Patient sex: F
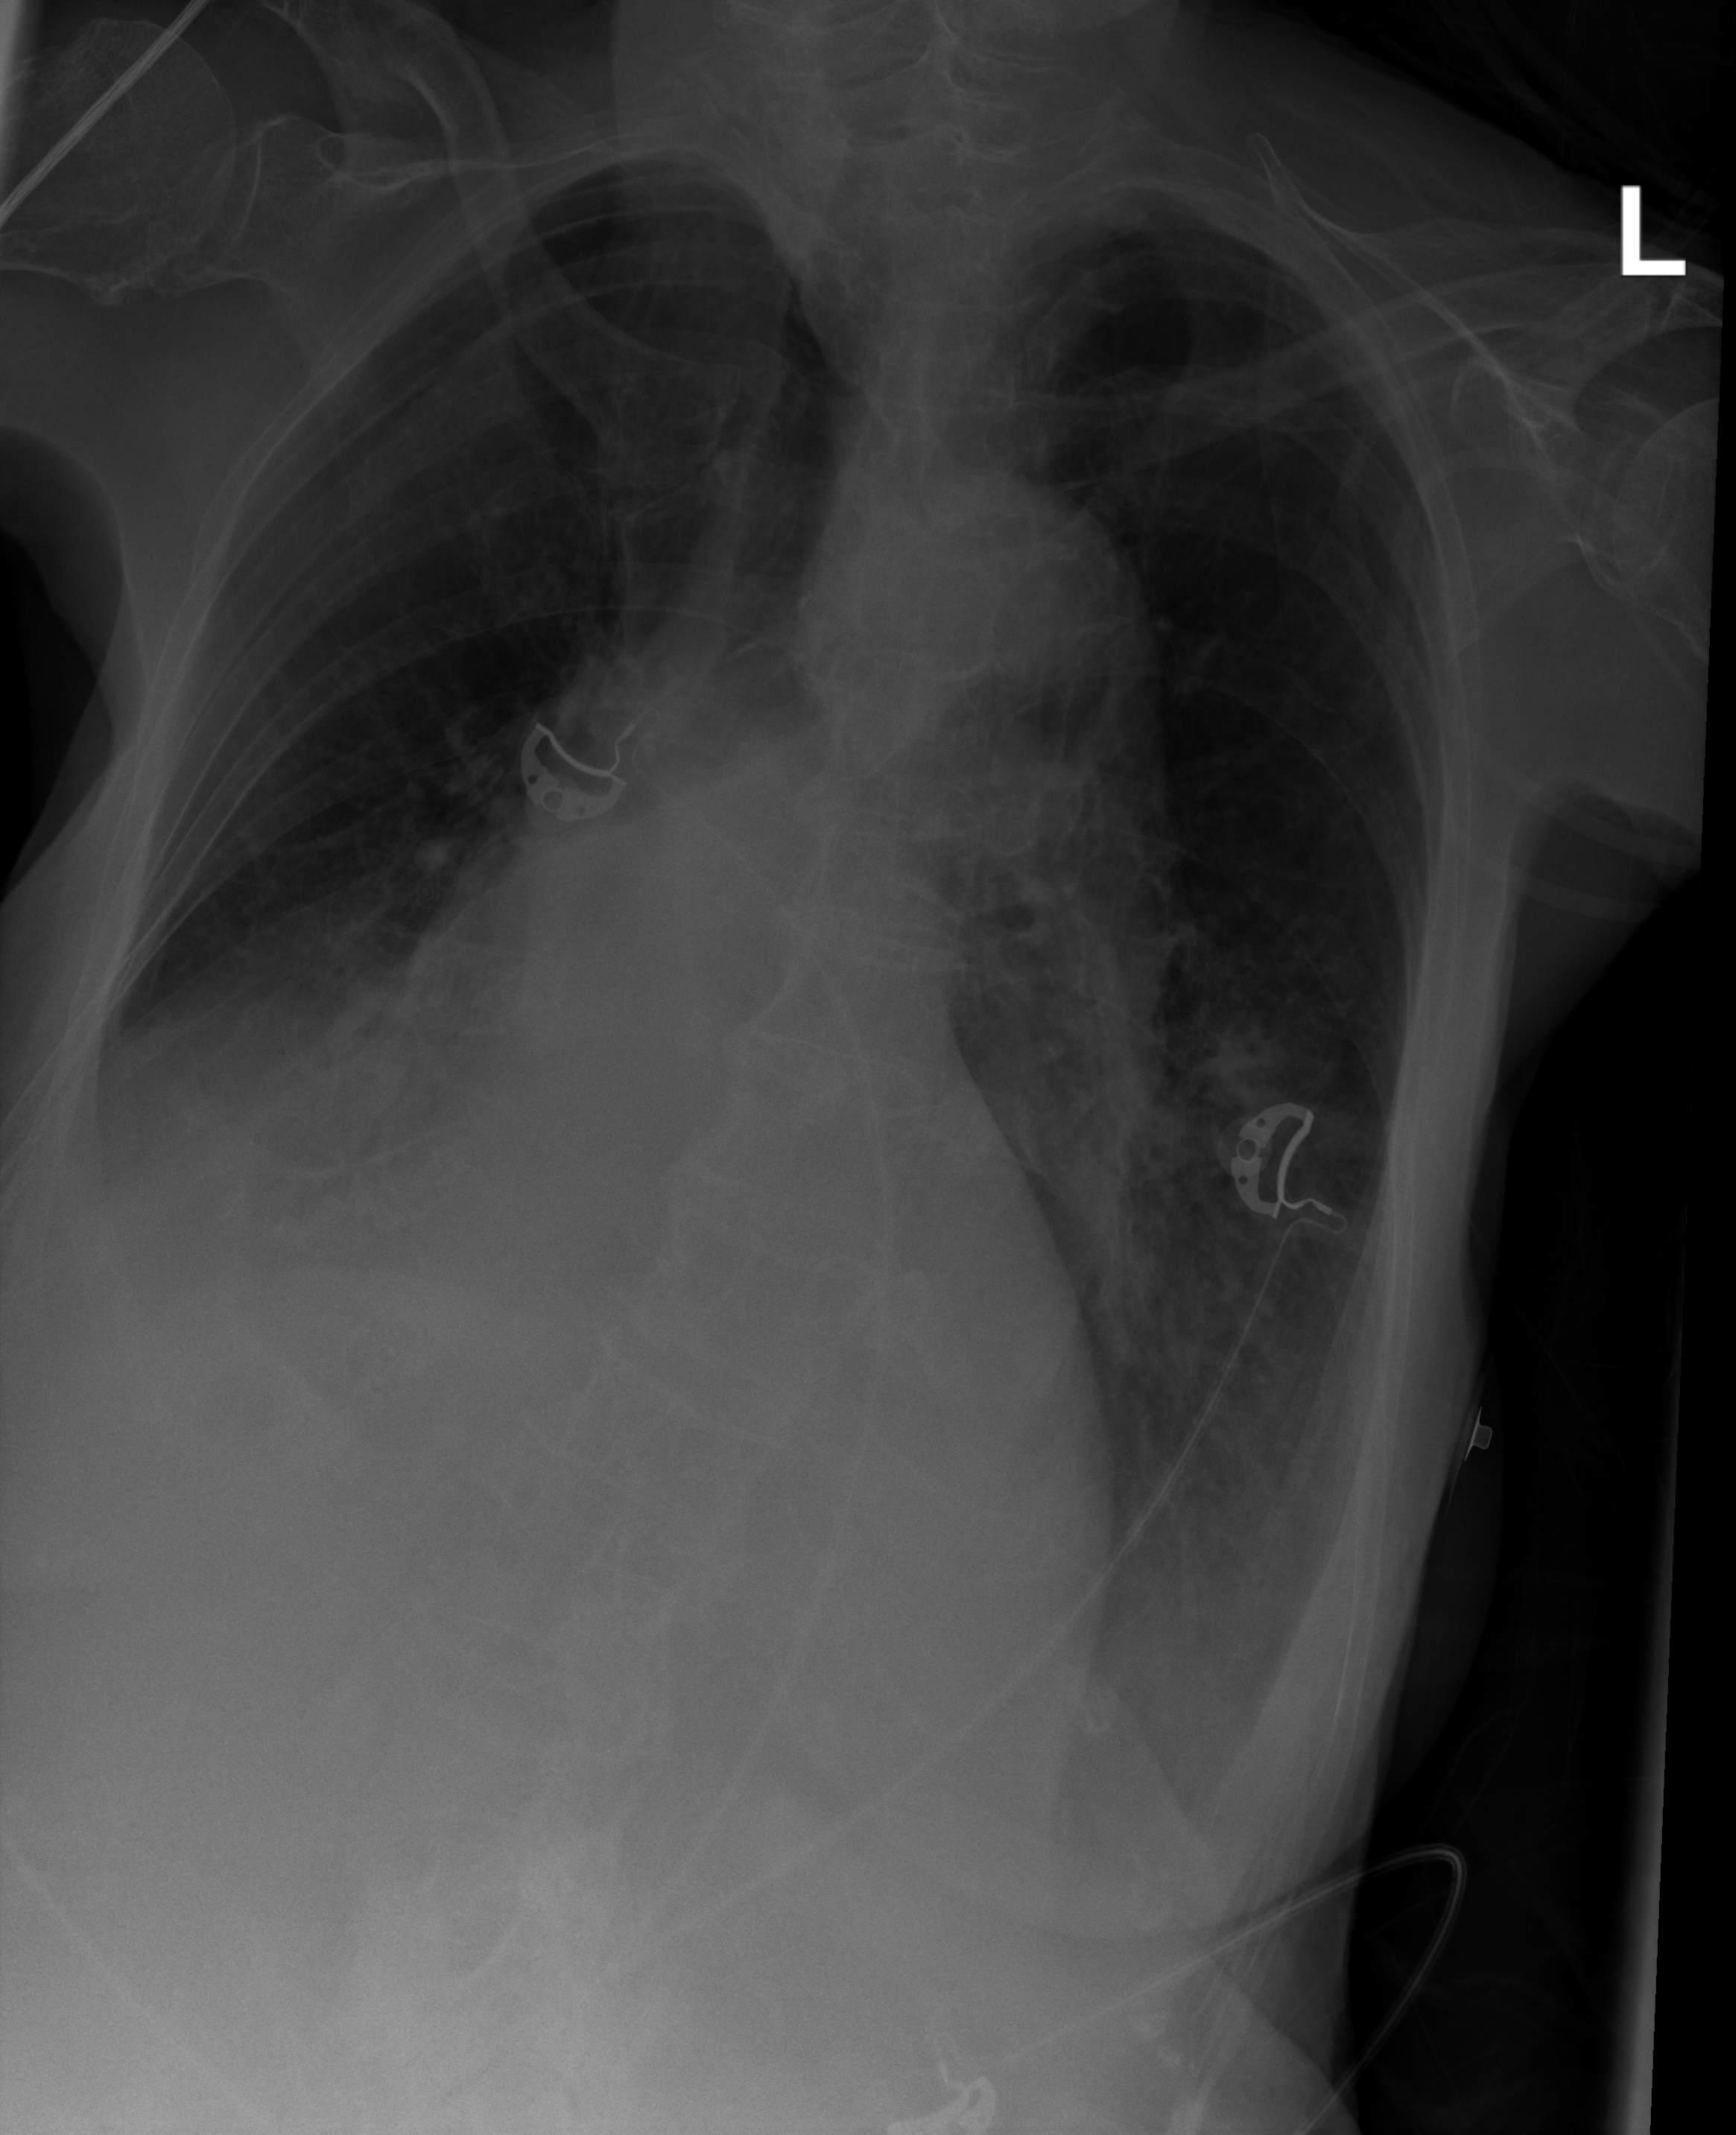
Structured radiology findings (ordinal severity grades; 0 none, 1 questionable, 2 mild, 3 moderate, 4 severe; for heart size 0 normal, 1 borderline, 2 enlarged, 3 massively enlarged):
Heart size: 2
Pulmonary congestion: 0
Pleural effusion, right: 2
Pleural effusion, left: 2
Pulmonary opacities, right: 2
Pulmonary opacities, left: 2
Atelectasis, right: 2
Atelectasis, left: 2